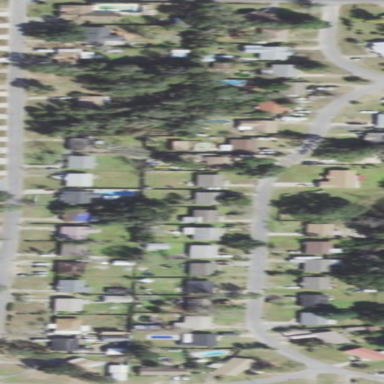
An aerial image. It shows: Residential area consisting of single-family homes.